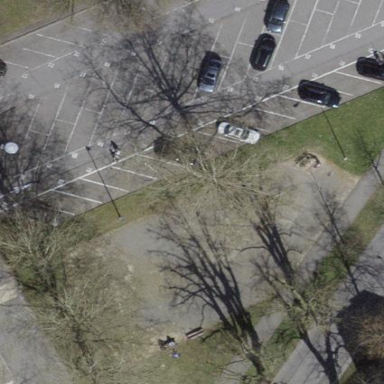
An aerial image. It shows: Pitch for playing boules.